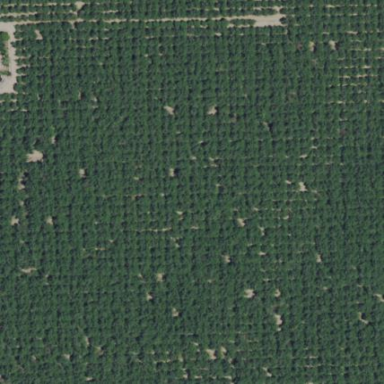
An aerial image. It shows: Orchard filled with almond trees.